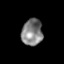
Tissue: skin
Cell type: Epithelial cells
Senescence score: 0.2512
Nuclear area (px): 544
Mean DAPI intensity: 129.678